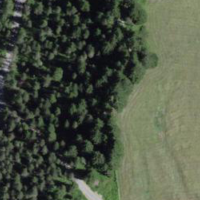
EUNIS habitat code: 43
Species observed at this site:
Cypripedium calceolus